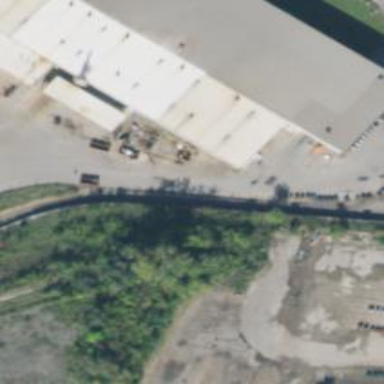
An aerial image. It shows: Railway spur service.